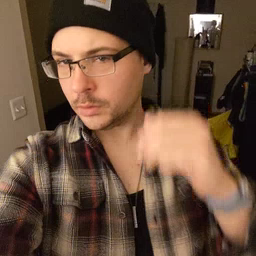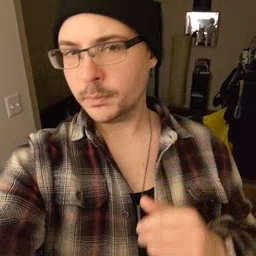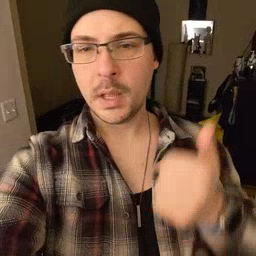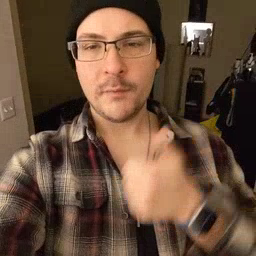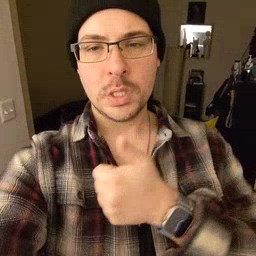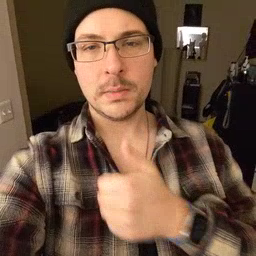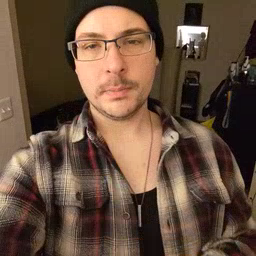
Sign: every